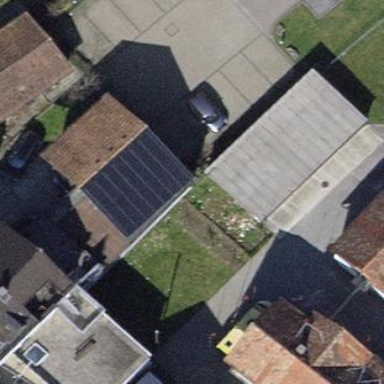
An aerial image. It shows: Group of garages.